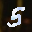
Label: 5